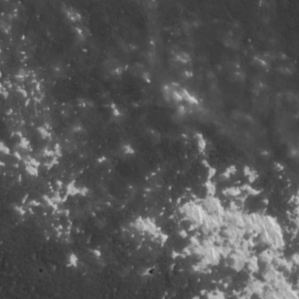
Label: frost